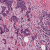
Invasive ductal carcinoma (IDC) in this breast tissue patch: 1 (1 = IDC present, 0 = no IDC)